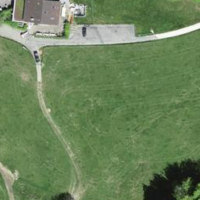
EUNIS habitat code: 24
Species observed at this site:
Phoenicurus ochruros